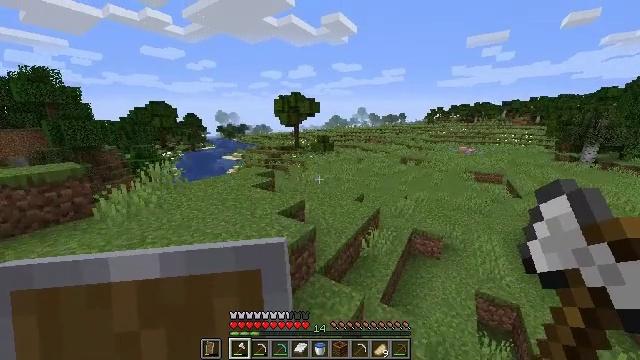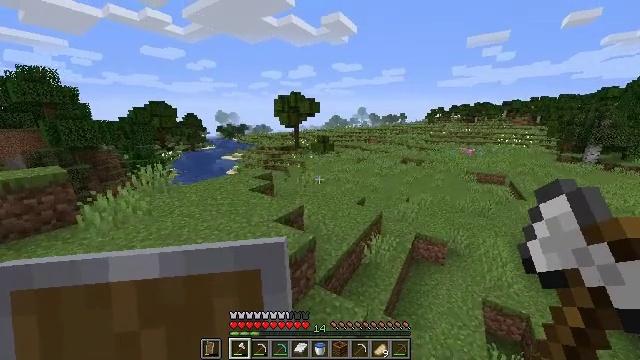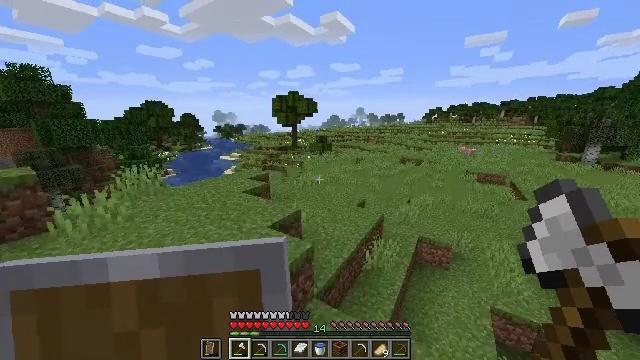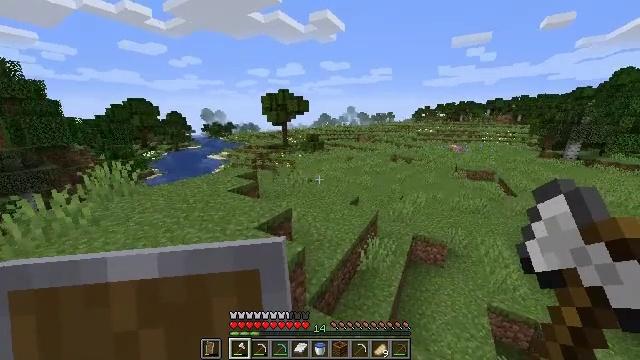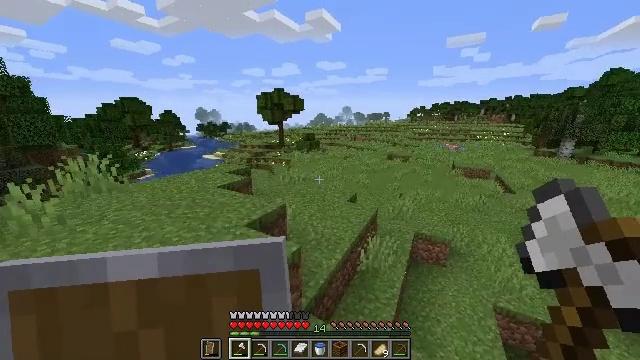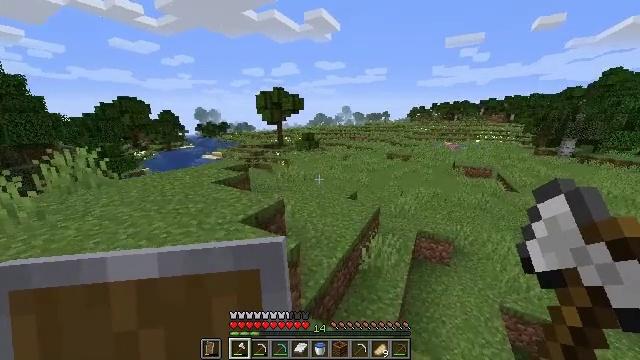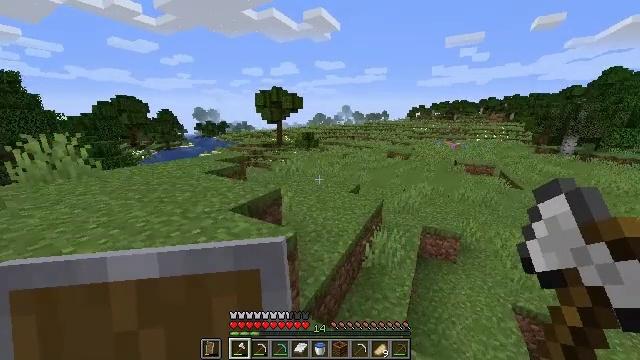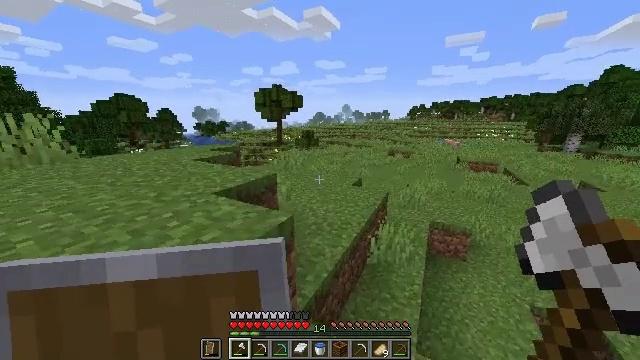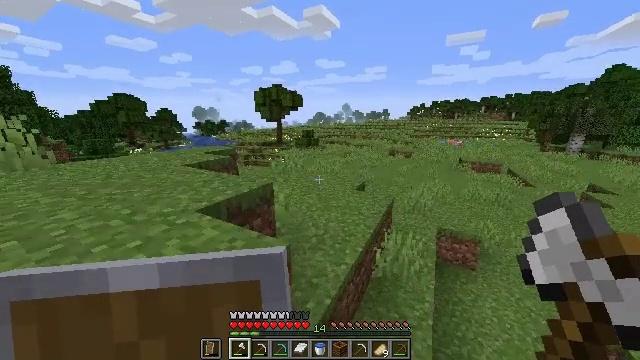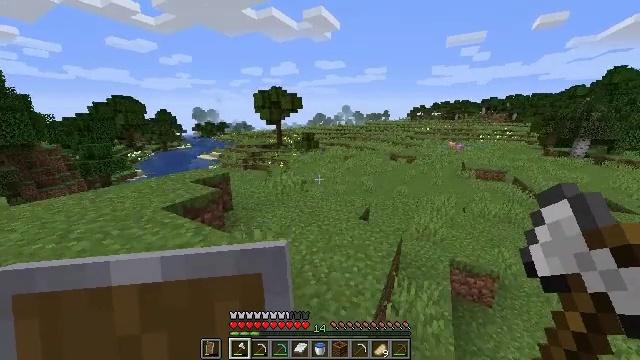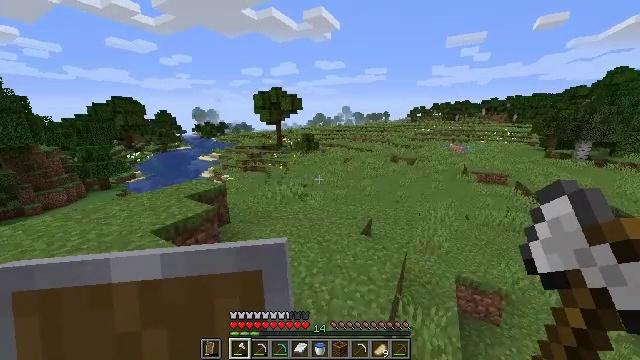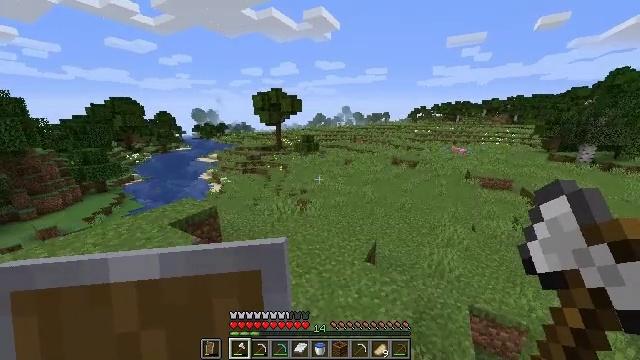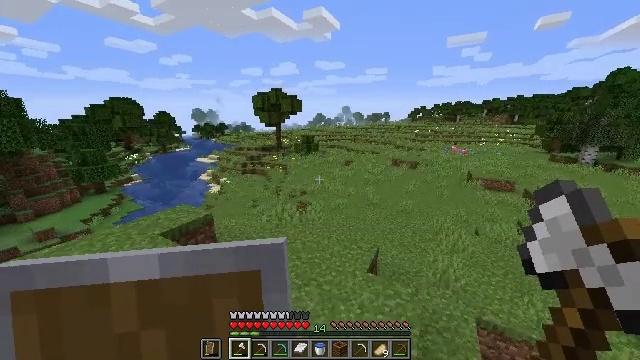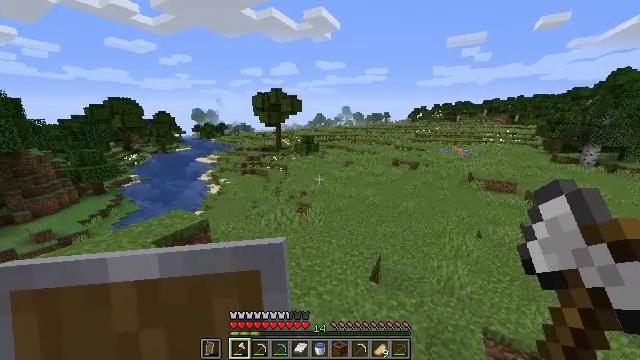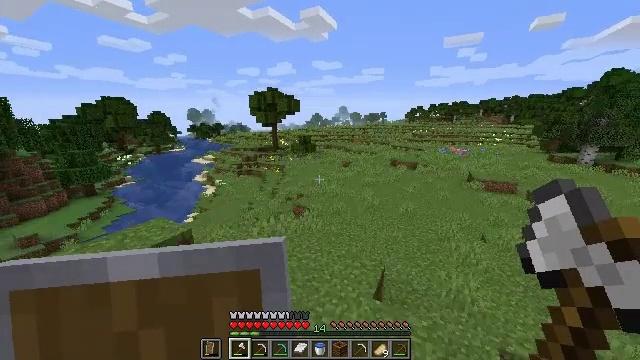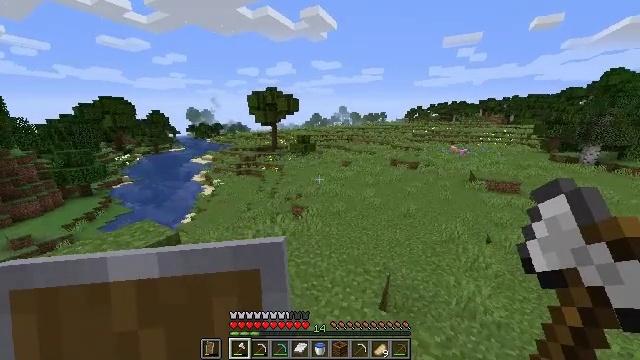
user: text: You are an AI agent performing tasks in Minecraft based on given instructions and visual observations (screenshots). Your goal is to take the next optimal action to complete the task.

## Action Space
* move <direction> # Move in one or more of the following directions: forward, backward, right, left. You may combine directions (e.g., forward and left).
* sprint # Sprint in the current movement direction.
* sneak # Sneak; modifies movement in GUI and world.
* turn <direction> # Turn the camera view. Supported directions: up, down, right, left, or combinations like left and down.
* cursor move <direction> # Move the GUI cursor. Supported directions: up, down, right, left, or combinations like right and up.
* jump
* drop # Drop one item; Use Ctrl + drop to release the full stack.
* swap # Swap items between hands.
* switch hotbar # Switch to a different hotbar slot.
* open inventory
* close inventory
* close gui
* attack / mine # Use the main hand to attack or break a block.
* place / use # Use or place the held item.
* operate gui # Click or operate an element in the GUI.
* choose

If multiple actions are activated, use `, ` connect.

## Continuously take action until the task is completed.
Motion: motion action
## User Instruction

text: Remove a cooked porkchop from the inventory.
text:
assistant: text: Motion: move forward, sprint, jump
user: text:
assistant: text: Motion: move forward, sprint, jump
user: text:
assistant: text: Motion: move forward, sprint, turn right, jump
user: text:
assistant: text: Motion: move forward, sprint, turn right, jump
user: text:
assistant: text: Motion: move forward, sprint, jump
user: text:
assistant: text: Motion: move forward, sprint, jump
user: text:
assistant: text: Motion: move forward, sprint, jump
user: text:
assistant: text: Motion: move forward, sprint, jump
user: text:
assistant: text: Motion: move forward, sprint, jump
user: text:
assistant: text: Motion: move forward, sprint, jump
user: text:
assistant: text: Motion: move forward, sprint, jump
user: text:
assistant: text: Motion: move forward, sprint, jump
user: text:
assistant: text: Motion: move forward, sprint, jump
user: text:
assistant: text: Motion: move forward, sprint, jump
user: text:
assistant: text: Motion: move forward, sprint, jump
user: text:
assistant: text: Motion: move forward, sprint, jump
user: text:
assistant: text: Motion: move forward, sprint, jump
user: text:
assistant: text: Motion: move forward, sprint, turn right, jump
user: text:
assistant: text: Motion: move forward, sprint, turn up, jump
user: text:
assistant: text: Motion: move forward, sprint, jump
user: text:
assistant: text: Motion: move forward, sprint, jump
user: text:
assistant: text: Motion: move forward, sprint, jump
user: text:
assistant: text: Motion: move forward, sprint, turn left and up, jump
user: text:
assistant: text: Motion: move forward, sprint, jump
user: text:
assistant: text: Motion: move forward, sprint, turn right, jump
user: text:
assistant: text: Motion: move forward, sprint, turn right and up, jump
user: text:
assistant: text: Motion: move forward, sprint, turn right, jump
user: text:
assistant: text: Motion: move forward, sprint, turn right, jump
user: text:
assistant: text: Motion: move forward, sprint, turn right, jump
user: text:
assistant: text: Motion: move forward, sprint, turn right, jump